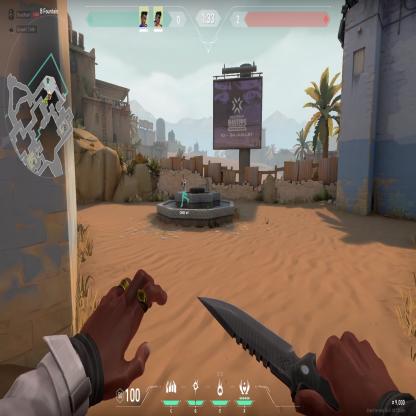
Label: teammate